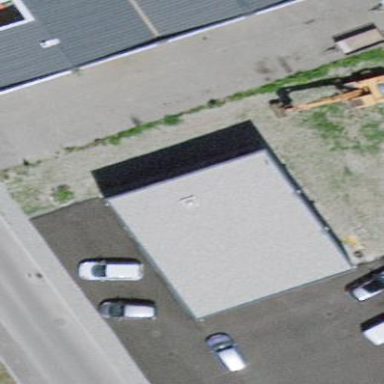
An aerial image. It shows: Industrial building.